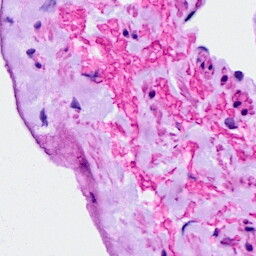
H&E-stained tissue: Ovarian